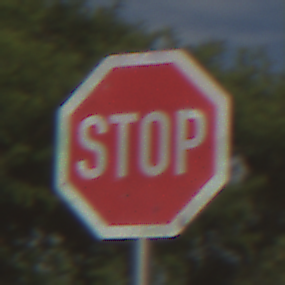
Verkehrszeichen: Stop
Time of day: MorningAfternoon
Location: Outdoor (Nature)
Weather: PartlyCloudy
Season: NotSpecified
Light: Natural